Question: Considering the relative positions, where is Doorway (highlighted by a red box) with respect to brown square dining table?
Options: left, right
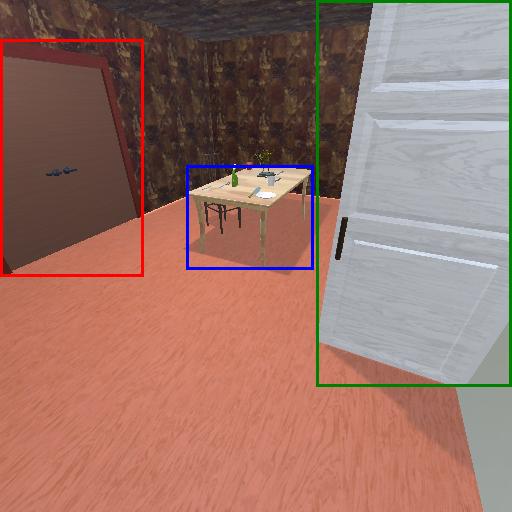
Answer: left